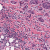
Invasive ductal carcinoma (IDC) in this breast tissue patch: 1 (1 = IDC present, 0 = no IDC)